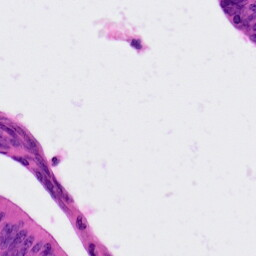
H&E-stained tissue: Colon